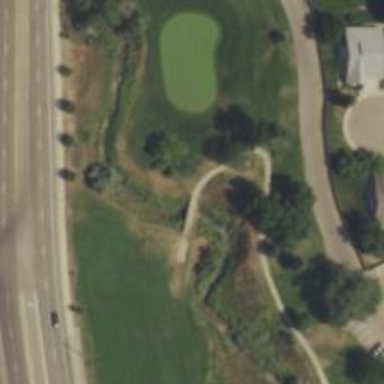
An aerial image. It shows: Path bridge designated for golf carts.